Interaction volume radius: 10 \u00c5
Interaction volume height: 10 \u00c5
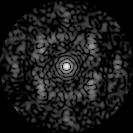
Disorder parameter: 0.673